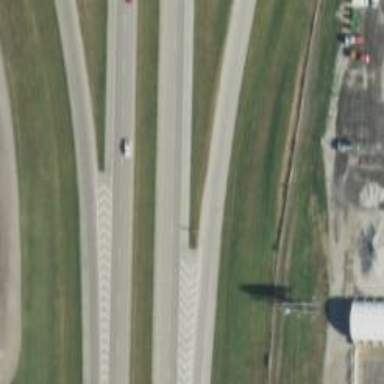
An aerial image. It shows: Trunk link highway.